Question: when i am running my app in the simulator everything is working perfectly .But when i running the same app in the Ipad exception is being thrown.
.
In my app at one step i have to request a web-URl and need to parsed the returned 'JSON' response. But I have checked the web-url and have been able to parse perfectly in simulator. But all the problem has been arisen in real ios device.But I think i have identified the code where it is getting wrong.
'''
+ (NSDictionary*) getParsedJSON:(NSString*) urlString {
NSLog(@"################################################################################");
NSLog(@"getParsedJSON => urlString:");
NSLog(@"%@", urlString);
NSURL* url = [NSURL URLWithString:urlString];
NSURLRequest* request = [NSURLRequest requestWithURL:url];
NSURLResponse *response1 = nil;
NSError *error = nil;
NSData* response = [NSURLConnection sendSynchronousRequest:request returningResponse:&response1 error:&error];
//NSData* response = [NSURLConnection sendSynchronousRequest:request returningResponse:nil error:nil];
NSLog(@"--------------------------------------------------------------------------------");
NSString* responseString = [[NSString alloc] initWithData:response encoding:NSUTF8StringEncoding];
NSLog(@"getParsedJSON => responseString:
%@", responseString);
NSLog(@"--------------------------------------------------------------------------------");
NSError* jsonParsingError = nil;
NSDictionary* parsedJSON = [NSJSONSerialization JSONObjectWithData:response options:0 error:&jsonParsingError]; // here is place where exception seems to be thrown.
if (jsonParsingError) {
NSLog(@"ERROR in parsing JSON: %@", jsonParsingError);
} else {
NSLog(@"getParsedJSON => parsedJSON:
%@", [parsedJSON description]);
}
NSLog(@"################################################################################");
return parsedJSON;
'''
}
I have identified the line where it seems to be wrong .I have also attached screen shot of the exception report..Hoping for your experienced reply.
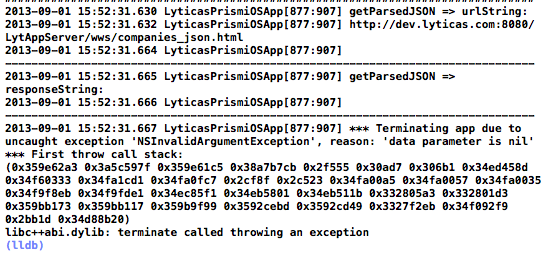
Answer: AS we can see from the logs your response string is null while you are using it on your Device. This may be due to some internet access problem. Try to Use:
'''
if([response isequaltostring:@"(null)"]||response == nil || response.length == 0)
{
NSError* jsonParsingError = nil;
NSDictionary* parsedJSON = [NSJSONSerialization JSONObjectWithData:response options:0 error:&jsonParsingError]; // here is place where exception seems to be thrown.
if (jsonParsingError) {
NSLog(@"ERROR in parsing JSON: %@", jsonParsingError);
}
else {
NSLog(@"getParsedJSON => parsedJSON:
%@", [parsedJSON description]);
}
}
'''
Also try to add the exceptional breakpoint and post where exactly the app crashed.
Let me know the result.